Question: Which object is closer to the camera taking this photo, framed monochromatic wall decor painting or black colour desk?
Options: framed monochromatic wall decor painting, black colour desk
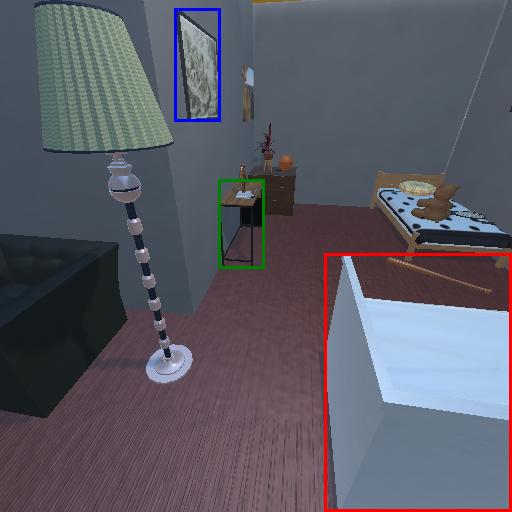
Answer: framed monochromatic wall decor painting